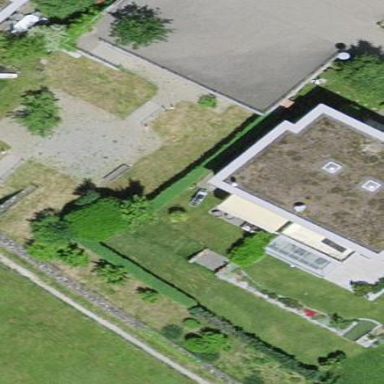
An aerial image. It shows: Residential building.